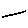
Label: line